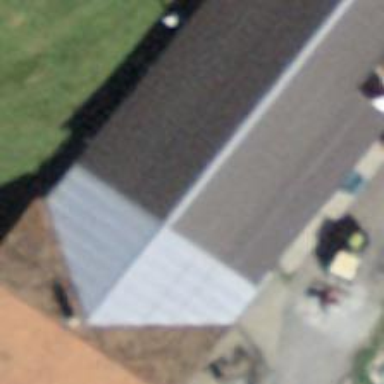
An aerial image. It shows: Farm building.